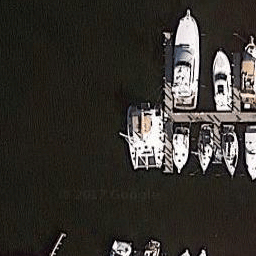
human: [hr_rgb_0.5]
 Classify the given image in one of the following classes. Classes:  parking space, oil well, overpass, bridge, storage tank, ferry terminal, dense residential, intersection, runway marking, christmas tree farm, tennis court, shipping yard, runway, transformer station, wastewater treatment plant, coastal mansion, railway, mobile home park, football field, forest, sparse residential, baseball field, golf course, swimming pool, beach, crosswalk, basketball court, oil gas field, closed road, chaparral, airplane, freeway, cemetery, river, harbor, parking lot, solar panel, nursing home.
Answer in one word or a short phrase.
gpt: harbor